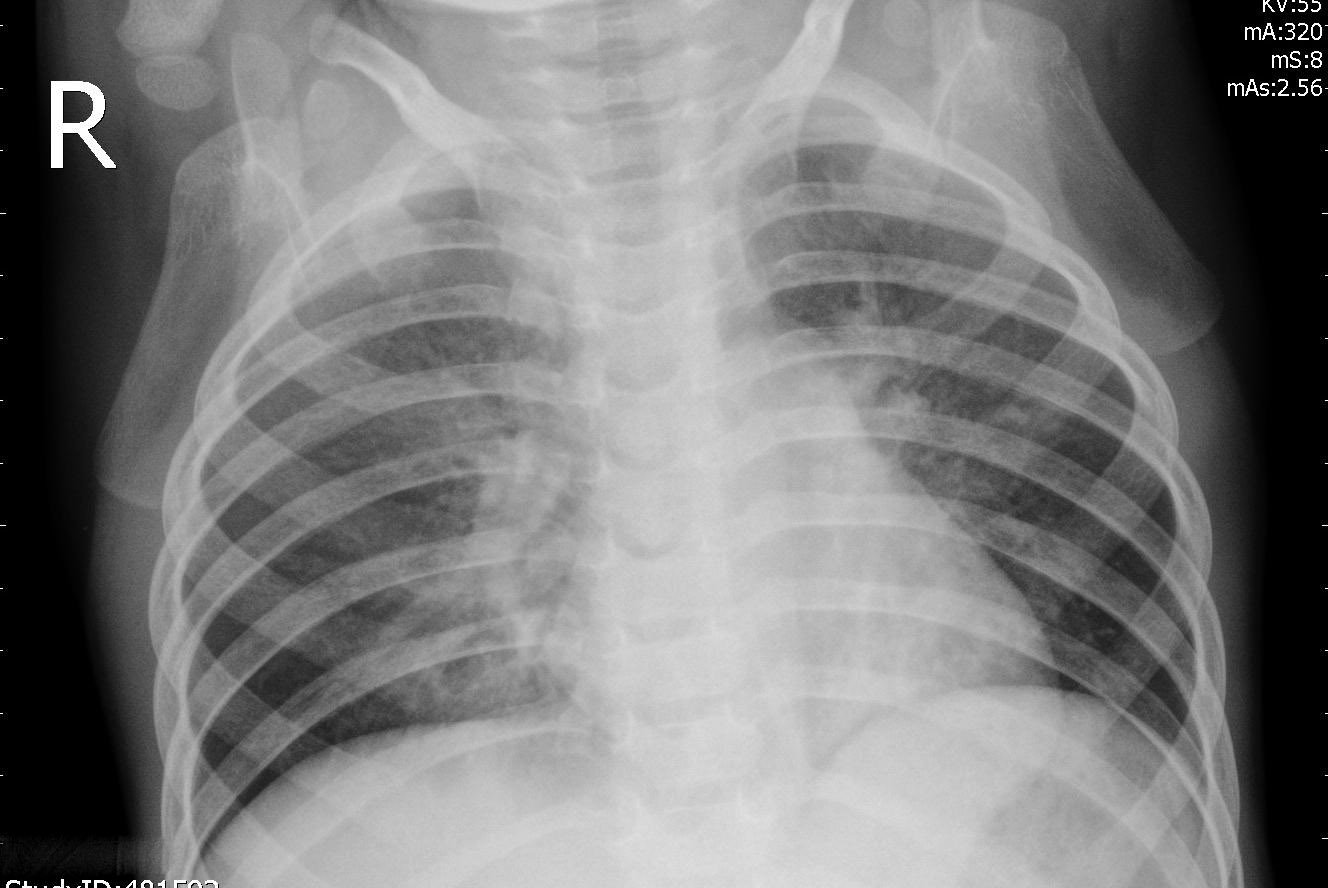
Diagnosis: PNEUMONIA